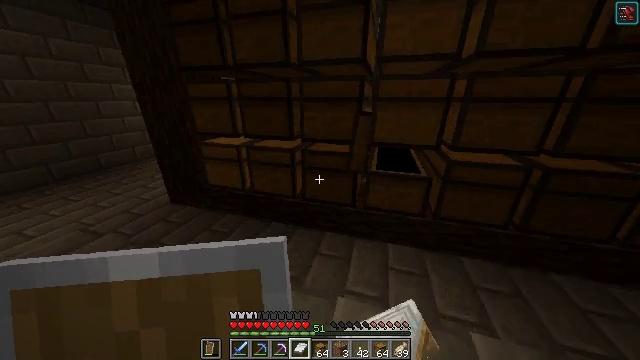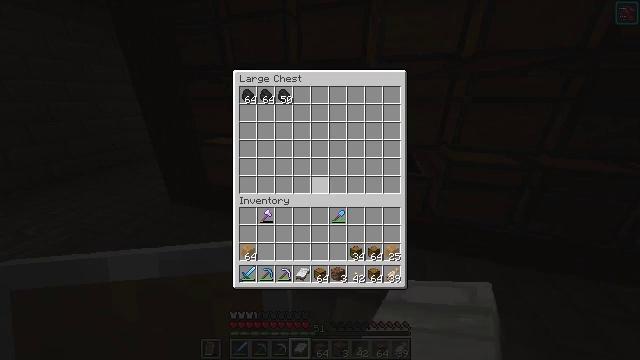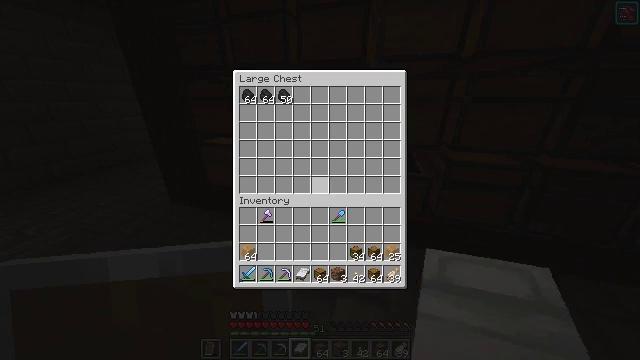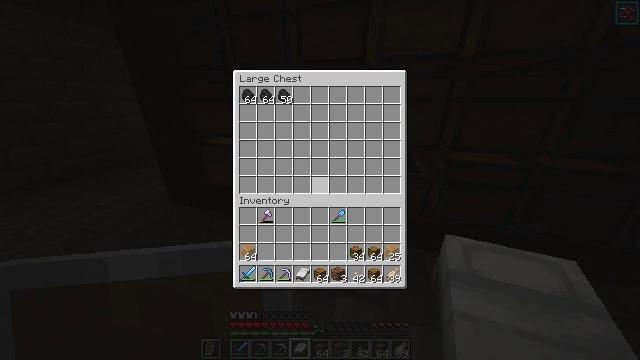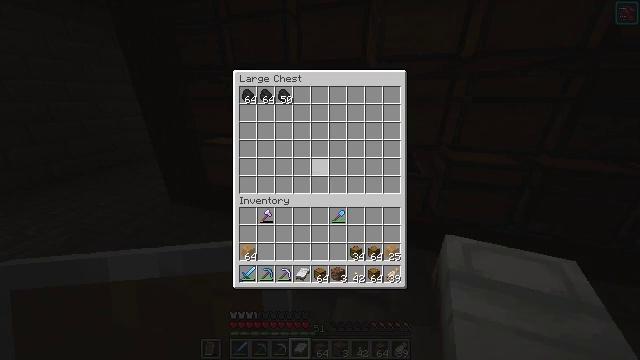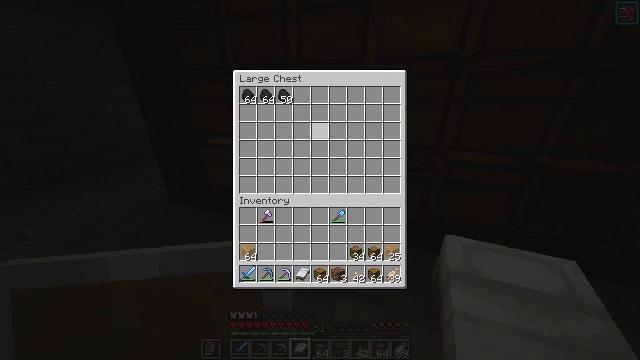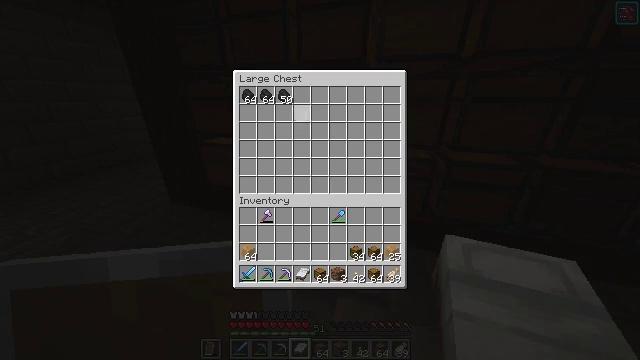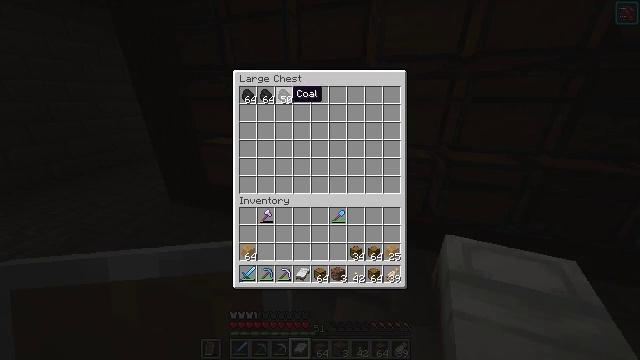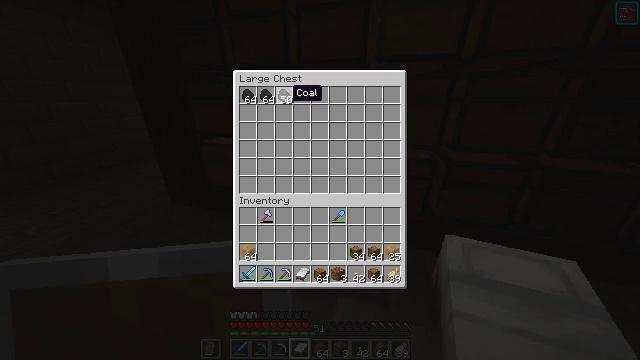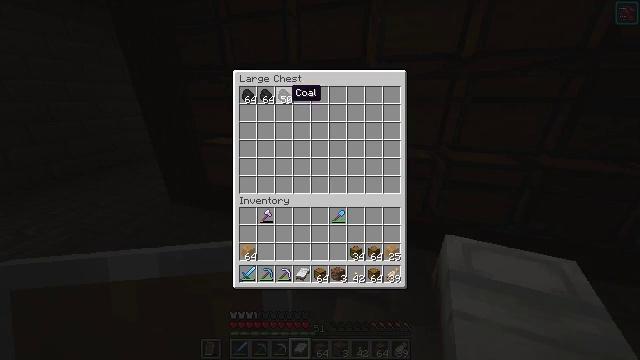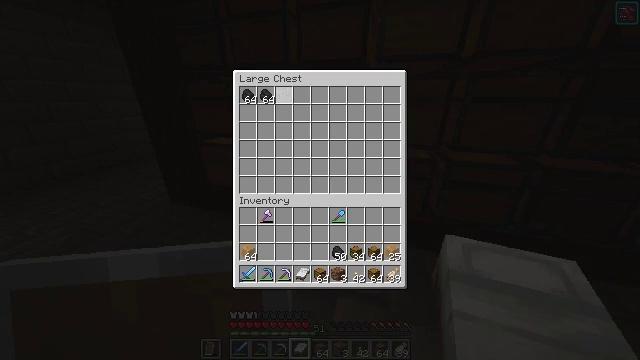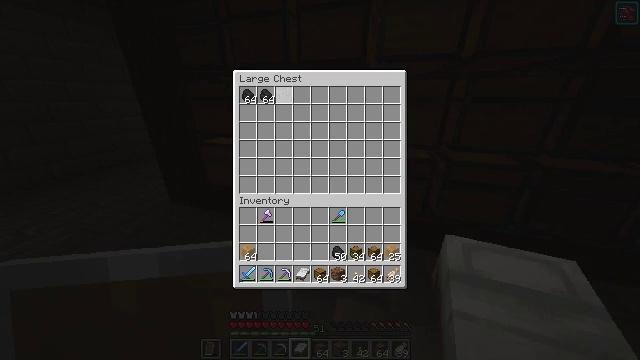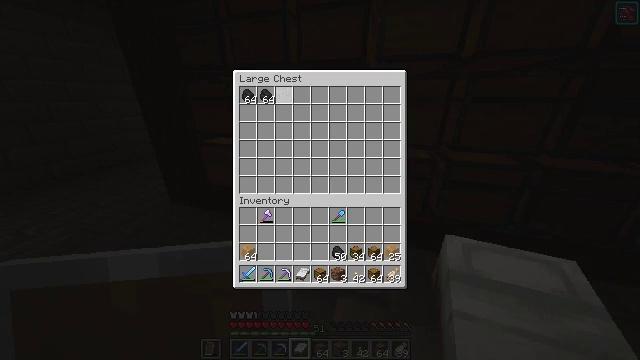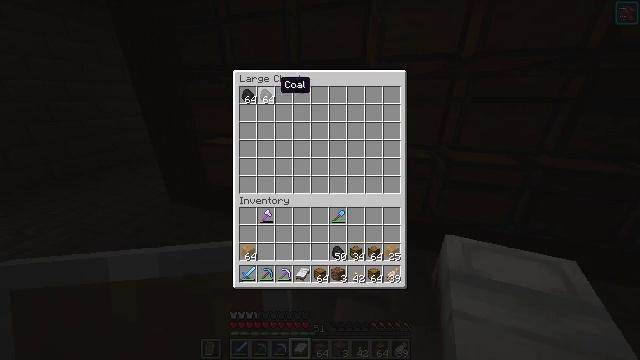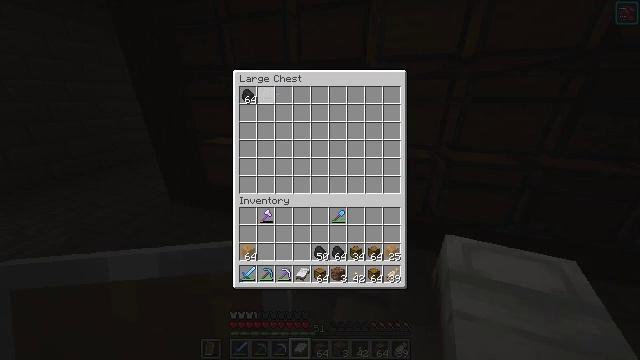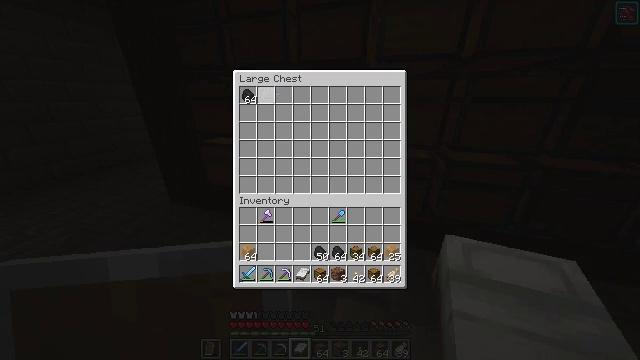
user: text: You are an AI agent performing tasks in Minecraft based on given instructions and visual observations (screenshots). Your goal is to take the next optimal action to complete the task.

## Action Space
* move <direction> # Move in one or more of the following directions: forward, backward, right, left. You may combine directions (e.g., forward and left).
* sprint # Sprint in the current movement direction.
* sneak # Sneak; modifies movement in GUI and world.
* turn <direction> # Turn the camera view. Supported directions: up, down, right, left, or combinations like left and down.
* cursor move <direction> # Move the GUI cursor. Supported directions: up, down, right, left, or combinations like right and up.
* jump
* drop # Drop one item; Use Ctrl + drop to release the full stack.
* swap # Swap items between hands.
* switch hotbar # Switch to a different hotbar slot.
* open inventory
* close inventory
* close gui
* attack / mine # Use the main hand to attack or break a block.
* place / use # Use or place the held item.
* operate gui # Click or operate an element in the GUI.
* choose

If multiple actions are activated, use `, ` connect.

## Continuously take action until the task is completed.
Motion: motion action
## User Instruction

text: Collect the stone bricks by mining.
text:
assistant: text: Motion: open gui
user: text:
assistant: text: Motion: no_op
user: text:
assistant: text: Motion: no_op
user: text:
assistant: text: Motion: cursor move up
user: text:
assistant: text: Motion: sneak, cursor move up
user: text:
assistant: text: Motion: sneak, cursor move left and up
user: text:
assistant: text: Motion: sneak, cursor move left and up
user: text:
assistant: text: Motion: sneak
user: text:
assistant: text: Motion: sneak
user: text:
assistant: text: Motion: sneak, choose
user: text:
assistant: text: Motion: sneak, choose
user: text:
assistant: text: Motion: sneak, choose
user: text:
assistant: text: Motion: sneak
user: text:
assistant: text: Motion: sneak, choose
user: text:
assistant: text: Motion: sneak, cursor move left
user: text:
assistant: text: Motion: sneak
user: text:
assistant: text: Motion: sneak, choose
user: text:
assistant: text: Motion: sneak, choose
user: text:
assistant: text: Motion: sneak
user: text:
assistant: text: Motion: sneak
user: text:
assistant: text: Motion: sneak
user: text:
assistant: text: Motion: turn right, close gui
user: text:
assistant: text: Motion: turn right
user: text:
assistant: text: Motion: turn right
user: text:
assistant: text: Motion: turn right and up
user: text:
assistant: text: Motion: turn right
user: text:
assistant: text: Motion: use / place
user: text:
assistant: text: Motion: use / place
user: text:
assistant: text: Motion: no_op
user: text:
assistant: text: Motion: no_op